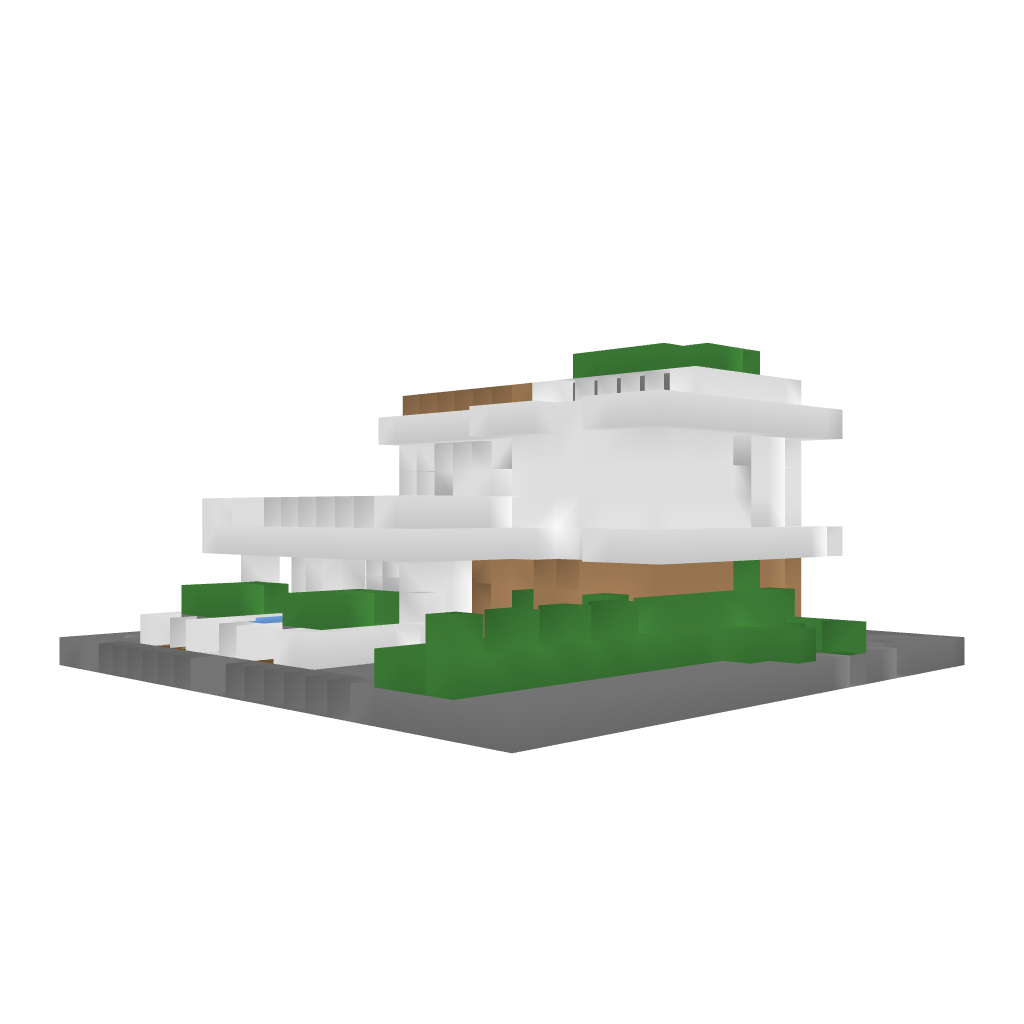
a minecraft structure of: Modern Style House #2 | 1.6.4 bad low quality